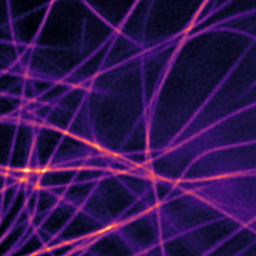
Label: Super-resolution Microtubules image